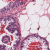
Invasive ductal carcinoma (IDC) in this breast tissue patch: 0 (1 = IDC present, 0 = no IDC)